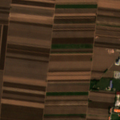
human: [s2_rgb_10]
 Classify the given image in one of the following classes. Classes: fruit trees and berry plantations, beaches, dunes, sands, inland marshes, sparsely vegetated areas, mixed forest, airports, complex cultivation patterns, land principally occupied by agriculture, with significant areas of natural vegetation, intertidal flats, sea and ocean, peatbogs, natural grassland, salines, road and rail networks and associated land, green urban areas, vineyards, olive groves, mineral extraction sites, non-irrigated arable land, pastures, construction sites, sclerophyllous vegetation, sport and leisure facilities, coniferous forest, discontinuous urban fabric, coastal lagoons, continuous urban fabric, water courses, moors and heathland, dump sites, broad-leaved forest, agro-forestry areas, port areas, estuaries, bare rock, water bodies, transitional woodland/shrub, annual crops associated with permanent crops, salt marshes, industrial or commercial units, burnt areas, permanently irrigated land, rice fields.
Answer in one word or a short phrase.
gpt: industrial or commercial units, non-irrigated arable land